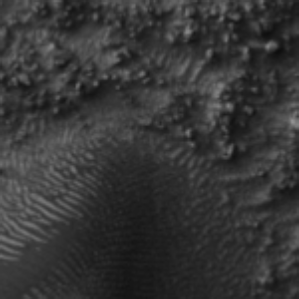
Label: frost